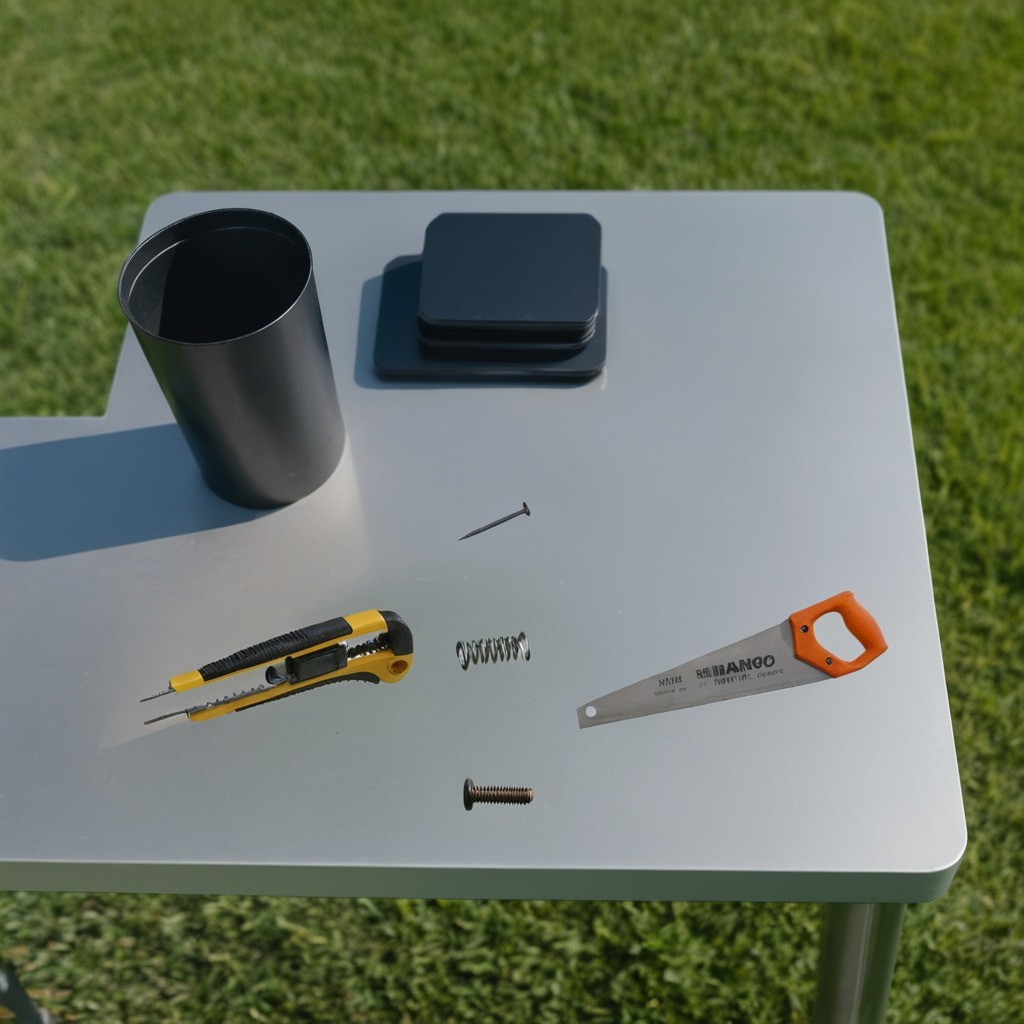
A utility knife, a metal machine screw, an iron nail, a coiled metal spring, and a handheld metal saw are lying on the clean utility table in a temporary outdoor tool station afternoon light present textured surface